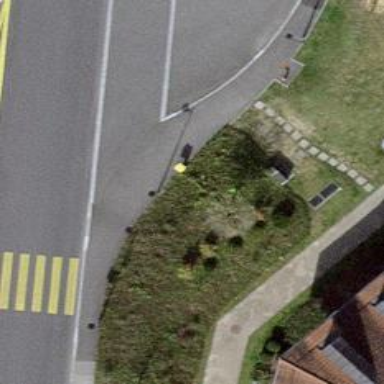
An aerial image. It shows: Post box.